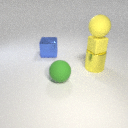
small yellow rubber cube above large yellow metal cylinder